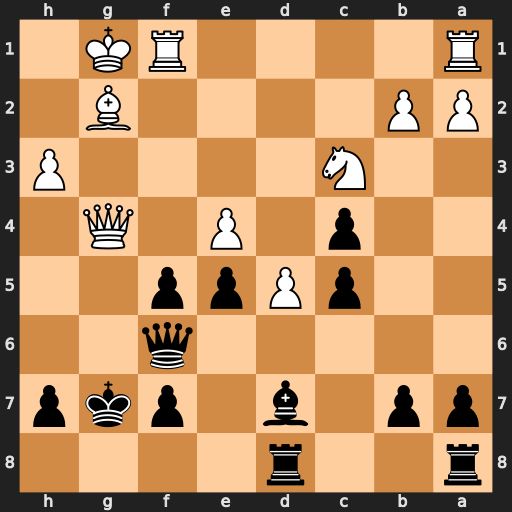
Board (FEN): r2r4/pp1b1pkp/5q2/2pPpp2/2p1P1Q1/2N4P/PP4B1/R4RK1
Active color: b
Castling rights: -
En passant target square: -
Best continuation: fxg4 Rxf6 Kxf6